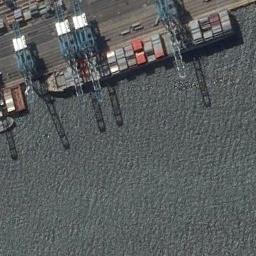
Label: ship